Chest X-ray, AP view. Patient: 61 years old, sex M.
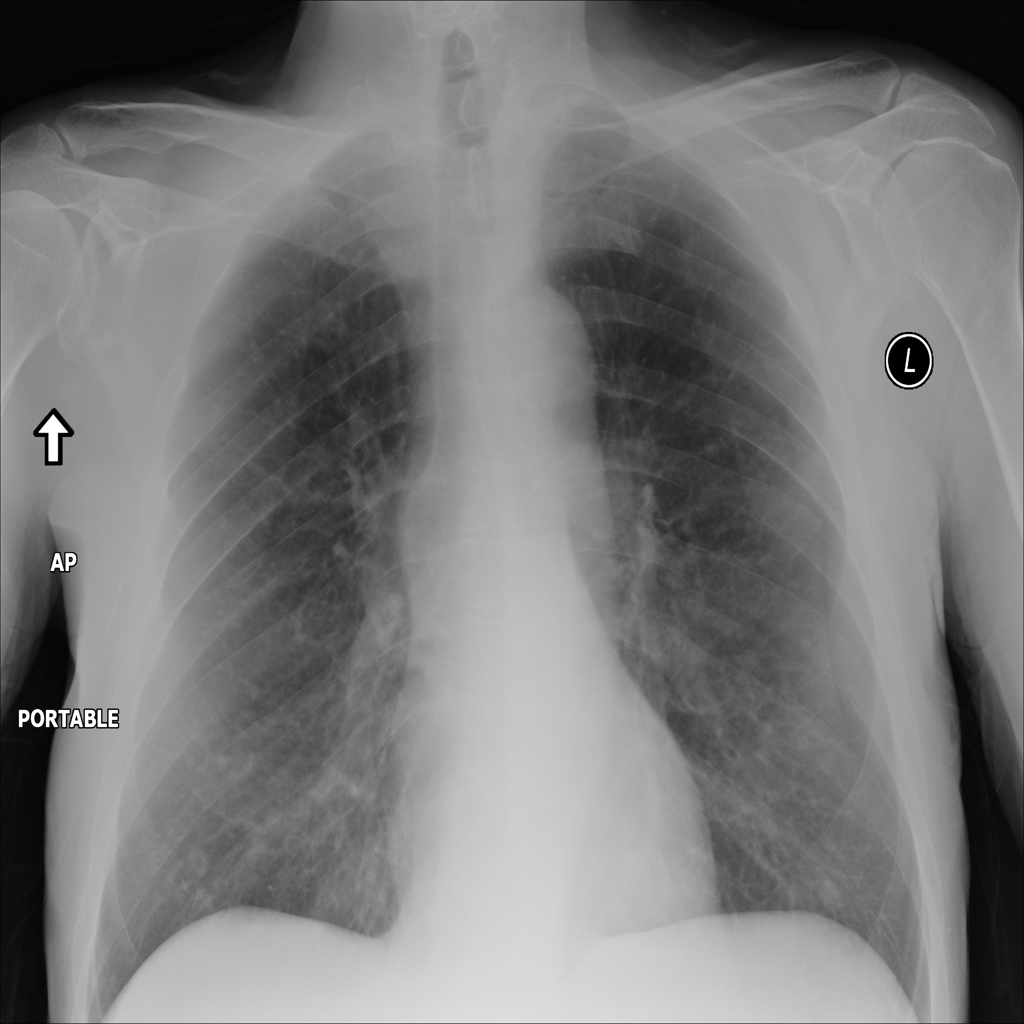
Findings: Infiltration